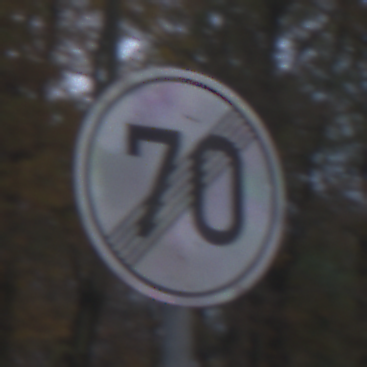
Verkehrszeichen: EndeGeschwindigkeit70
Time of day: SunriseSunset
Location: Outdoor (Nature)
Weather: PartlyCloudy
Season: Autumn
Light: Natural